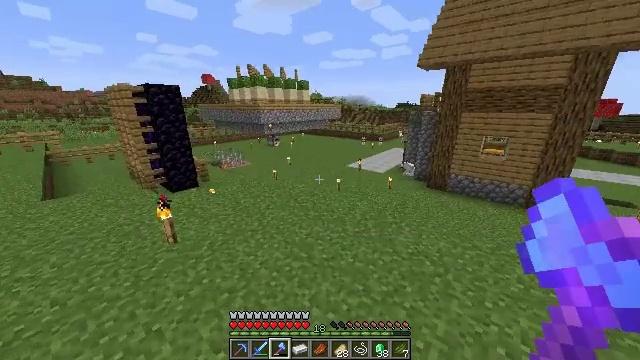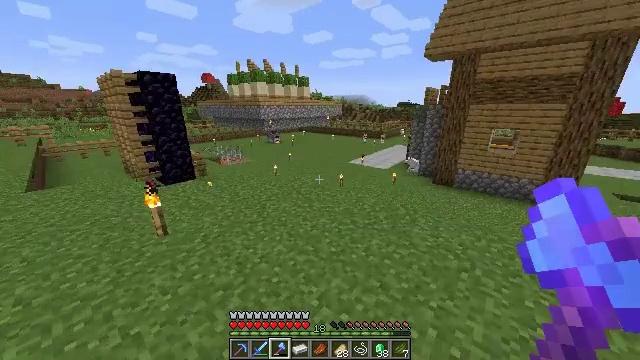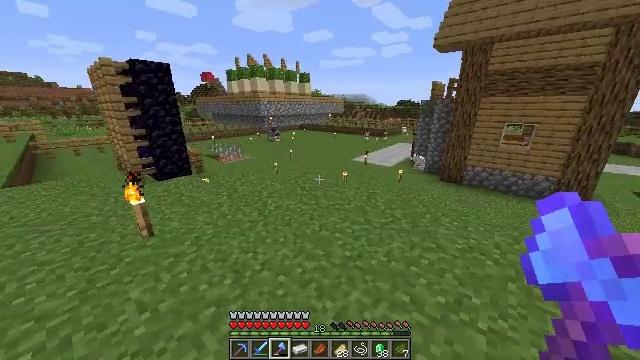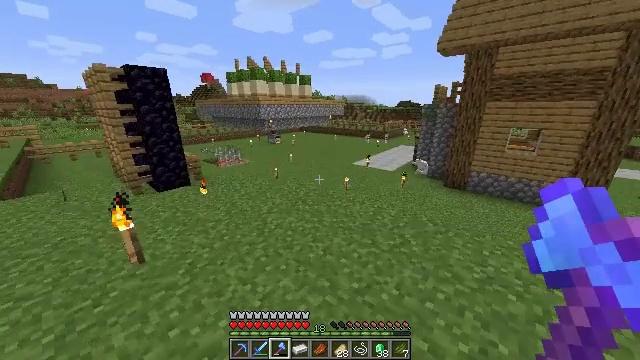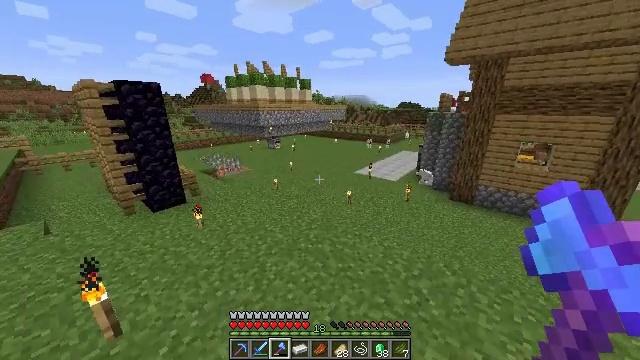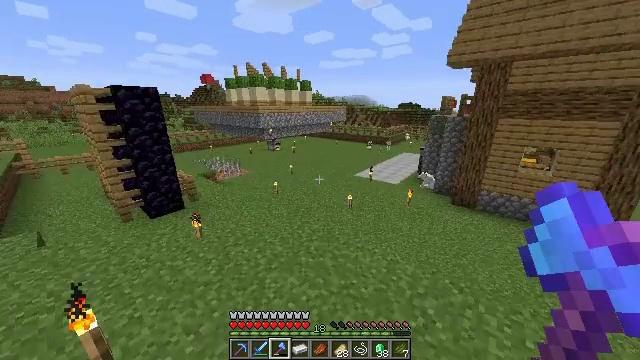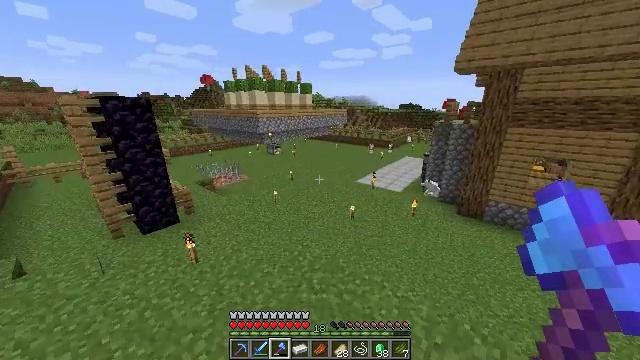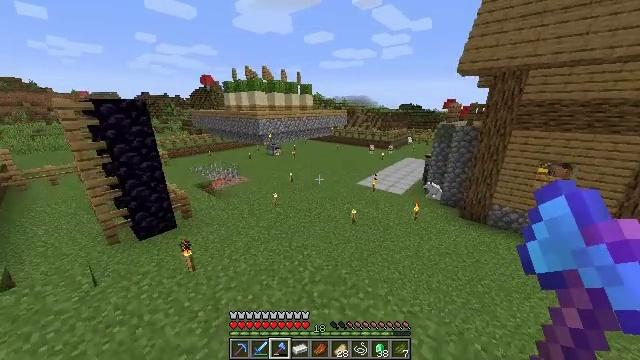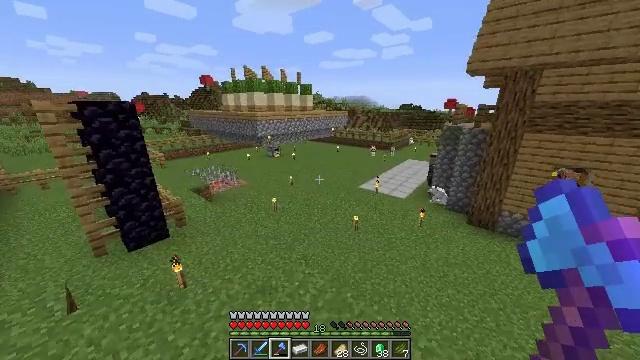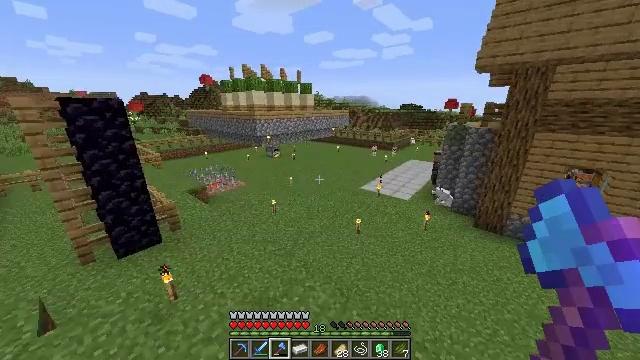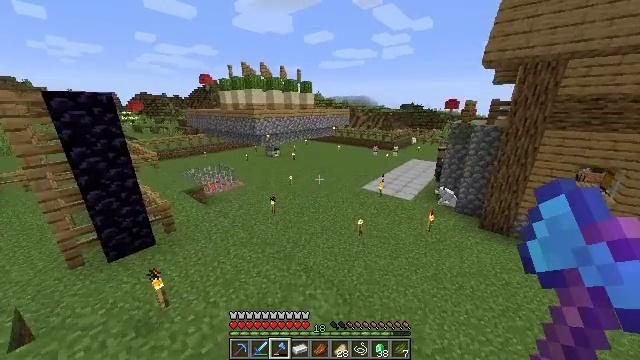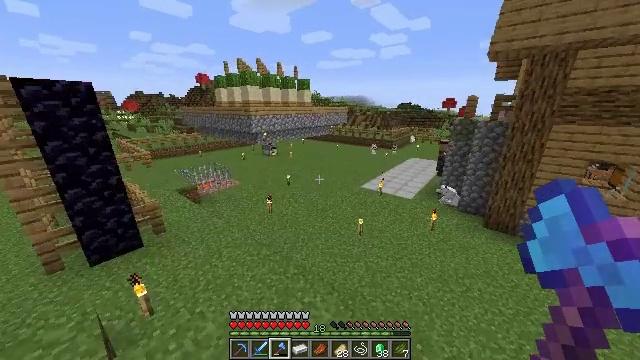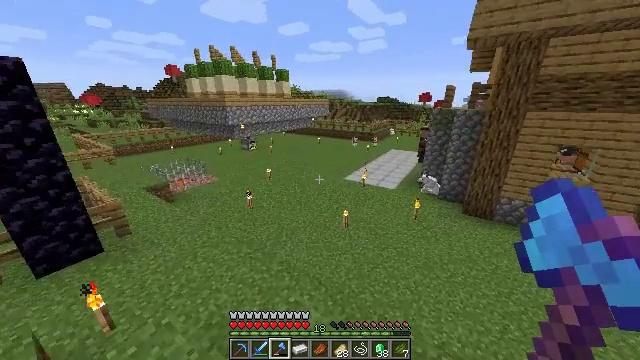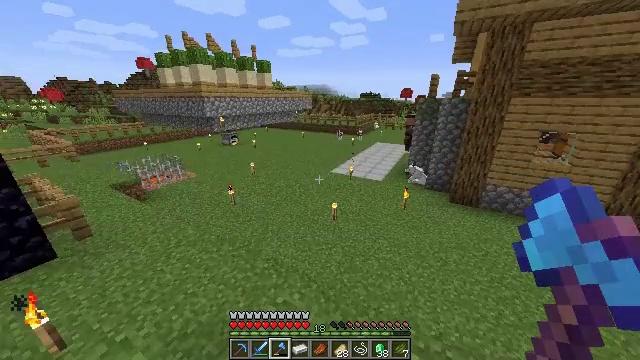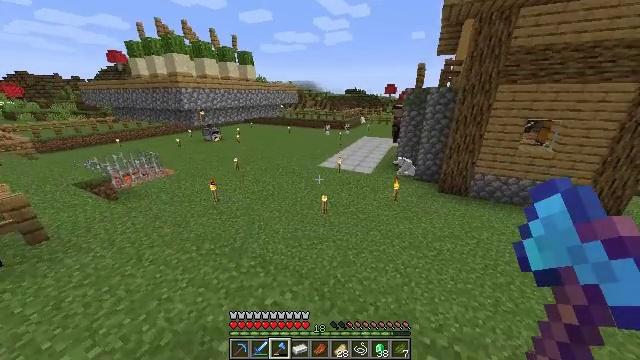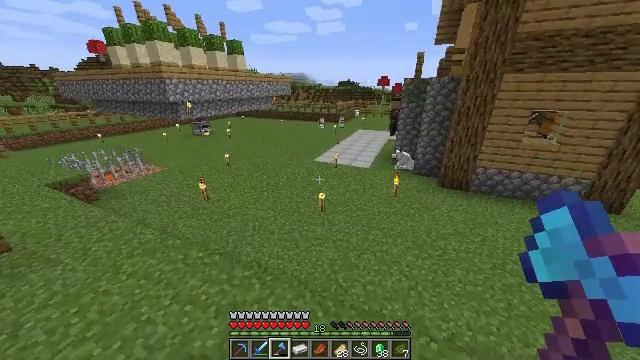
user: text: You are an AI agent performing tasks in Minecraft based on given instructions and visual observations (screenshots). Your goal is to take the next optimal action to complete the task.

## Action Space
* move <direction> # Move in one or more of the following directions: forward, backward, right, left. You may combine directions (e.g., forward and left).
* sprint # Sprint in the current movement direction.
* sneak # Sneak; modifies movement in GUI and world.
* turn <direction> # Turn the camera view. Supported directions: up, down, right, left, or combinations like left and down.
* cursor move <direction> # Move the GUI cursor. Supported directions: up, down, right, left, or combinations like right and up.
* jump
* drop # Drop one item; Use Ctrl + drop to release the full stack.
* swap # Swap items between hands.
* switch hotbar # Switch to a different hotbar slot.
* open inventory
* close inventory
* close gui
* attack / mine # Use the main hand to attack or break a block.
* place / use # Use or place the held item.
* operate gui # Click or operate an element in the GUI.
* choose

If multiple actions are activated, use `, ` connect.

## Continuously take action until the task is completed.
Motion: motion action
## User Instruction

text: Craft a green dye.
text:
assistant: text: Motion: move forward, jump
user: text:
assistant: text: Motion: move forward, jump
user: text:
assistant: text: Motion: move forward, jump
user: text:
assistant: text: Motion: move forward, sprint, jump
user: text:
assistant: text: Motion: move forward, sprint, jump
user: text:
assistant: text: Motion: move forward, sprint, jump
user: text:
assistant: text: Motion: move forward, sprint, jump
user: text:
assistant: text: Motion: move forward, sprint, jump
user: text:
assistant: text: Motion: move forward, sprint, jump
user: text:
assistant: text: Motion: move forward, jump
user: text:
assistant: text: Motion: move forward, jump
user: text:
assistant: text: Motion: move forward, turn right and down
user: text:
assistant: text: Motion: move forward, turn right
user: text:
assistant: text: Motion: move forward, turn right
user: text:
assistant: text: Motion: move forward, sprint, turn right and down
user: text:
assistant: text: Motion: move forward, sprint
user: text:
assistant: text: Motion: move forward, sprint
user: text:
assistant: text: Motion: move forward, sprint
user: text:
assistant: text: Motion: move forward, sprint
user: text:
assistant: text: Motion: move forward
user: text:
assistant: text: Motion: move forward
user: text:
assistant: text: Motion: move forward, sprint
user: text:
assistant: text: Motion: move forward, sprint, turn left
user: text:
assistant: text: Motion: move forward, sprint, turn up
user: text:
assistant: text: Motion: move forward, sprint, turn right
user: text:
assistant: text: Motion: move forward
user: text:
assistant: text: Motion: move forward
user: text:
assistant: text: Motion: move forward, sprint
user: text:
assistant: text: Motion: move forward, sprint
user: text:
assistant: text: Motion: move forward, sprint